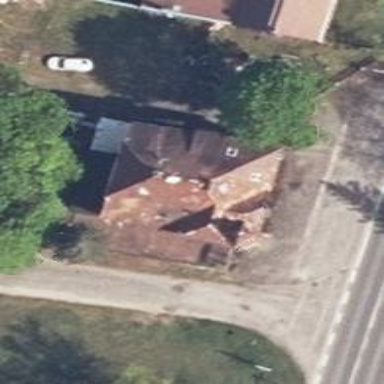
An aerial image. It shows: Restaurant.